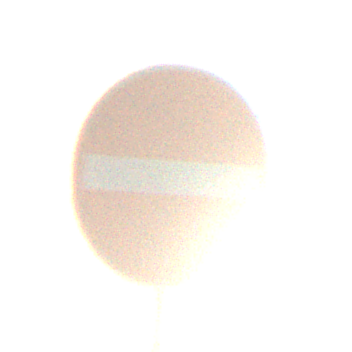
Verkehrszeichen: VerbotDerEinfahrt
Umgebung: Outdoor, Suburban
Tageszeit: MorningAfternoon
Wetter: PartlyCloudy
Licht: Natural
Jahreszeit: NotSpecified
Kontrast: HighContrast